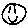
Label: smiley face